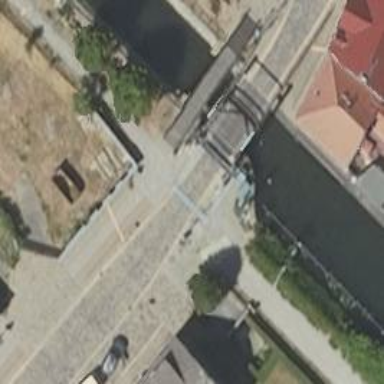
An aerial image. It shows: Drawbridge obstacle.